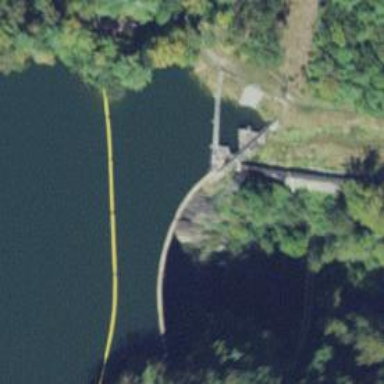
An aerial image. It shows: Dam along waterway.